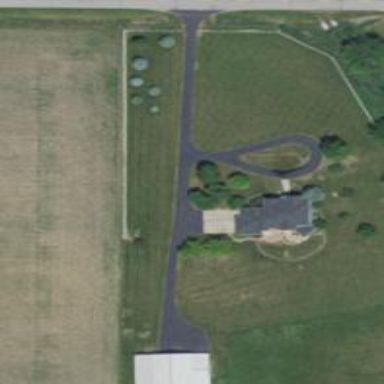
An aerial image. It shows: Driveway.